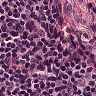
Metastatic tissue present: no